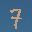
Label: 7